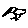
Label: bird